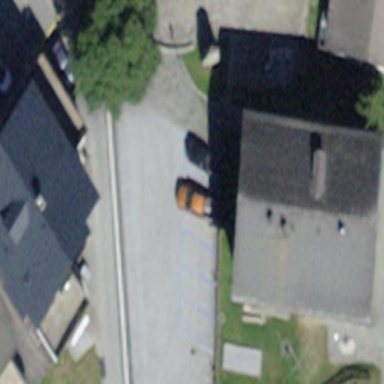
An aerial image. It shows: Parking area with surface.